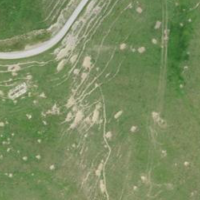
EUNIS habitat code: 23
Species observed at this site:
Oxytropis campestris
Campanula barbata